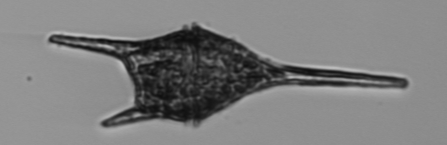
Label: Tripos_lineatus